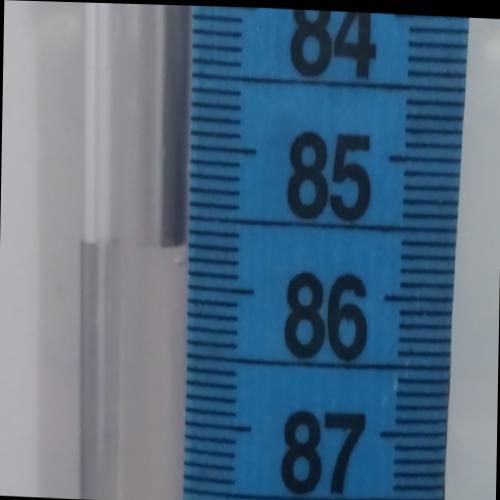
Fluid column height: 85.7 cm